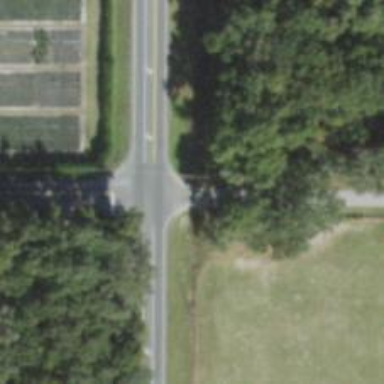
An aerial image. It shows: Stop road.